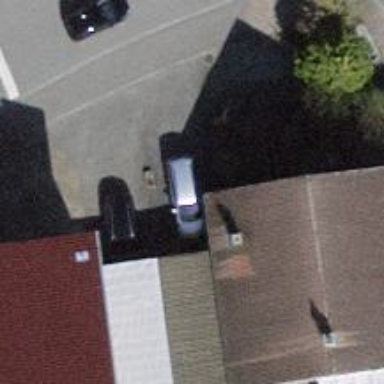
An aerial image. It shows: Building with tile roof.